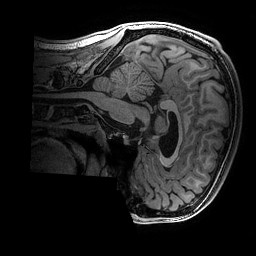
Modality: T1w
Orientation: sagittal
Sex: male
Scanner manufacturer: ge
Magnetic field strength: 3 T
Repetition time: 0.007664 s
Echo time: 0.00342 s